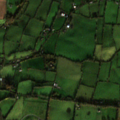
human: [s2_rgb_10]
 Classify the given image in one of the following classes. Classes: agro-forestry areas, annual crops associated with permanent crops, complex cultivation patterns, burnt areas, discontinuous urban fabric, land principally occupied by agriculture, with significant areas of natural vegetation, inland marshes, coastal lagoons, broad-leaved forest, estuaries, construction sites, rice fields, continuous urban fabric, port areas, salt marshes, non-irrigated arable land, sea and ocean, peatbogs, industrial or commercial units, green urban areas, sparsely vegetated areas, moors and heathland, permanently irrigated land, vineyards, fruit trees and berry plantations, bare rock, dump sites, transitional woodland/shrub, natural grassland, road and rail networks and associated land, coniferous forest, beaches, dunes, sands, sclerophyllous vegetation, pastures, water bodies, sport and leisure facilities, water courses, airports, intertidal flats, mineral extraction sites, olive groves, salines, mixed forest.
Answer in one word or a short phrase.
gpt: dump sites, pastures